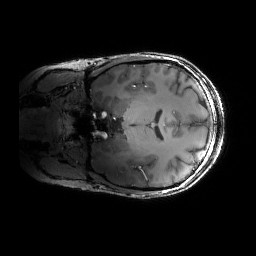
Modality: T1w
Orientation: coronal
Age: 26
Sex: female
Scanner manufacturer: siemens
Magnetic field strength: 6.98 T
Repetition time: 2.37 s
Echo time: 0.00231 s